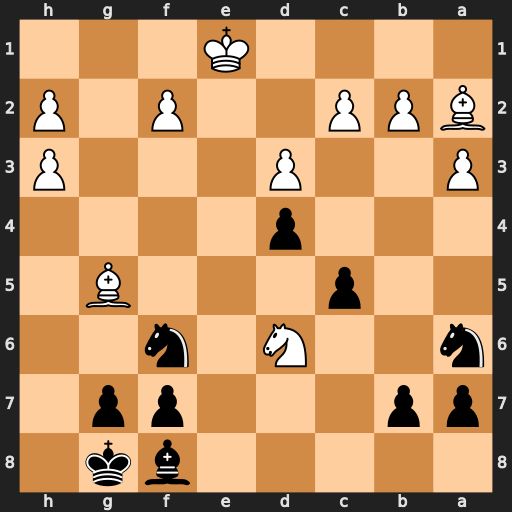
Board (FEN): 5bk1/pp3pp1/n2N1n2/2p3B1/3p4/P2P3P/BPP2P1P/4K3
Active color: b
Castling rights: -
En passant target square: -
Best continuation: Bxd6 Bxf6 gxf6